Question: I don't understand why it doesn't like my 'overflow-y' syntax?

'''
function show_modal(target){
$(target).modal({
backdrop: true,
keyboard: true
}).css({
width: 'auto',
overflow-y: 'hidden',
'margin-left': function () {
return -($(this).width() / 2);
}
});
$(target).modal('show');
}
'''
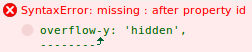
Answer: The DOM exposes CSS properties as camelcased versions of themselves. Try using 'overflowY' instead.
As a general note, to put a hyphen in an object key name, you need to use quotes:
'''
{
"width": 'auto',
"overflow-y": 'hidden',
"margin-left": function () {
return -($(this).width() / 2);
}
}
'''
'overflowY'
As Chris Heald has pointed out, jQuery does in fact accept the hyphenated property name as well as the camel cased one, so either of 'overflow-y' (provided you use quotes) or 'overflowY' should work.